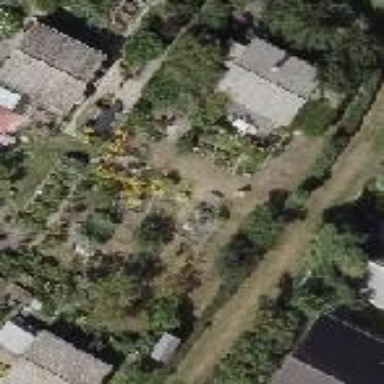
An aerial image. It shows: Fence surrounding plot in allotment area.